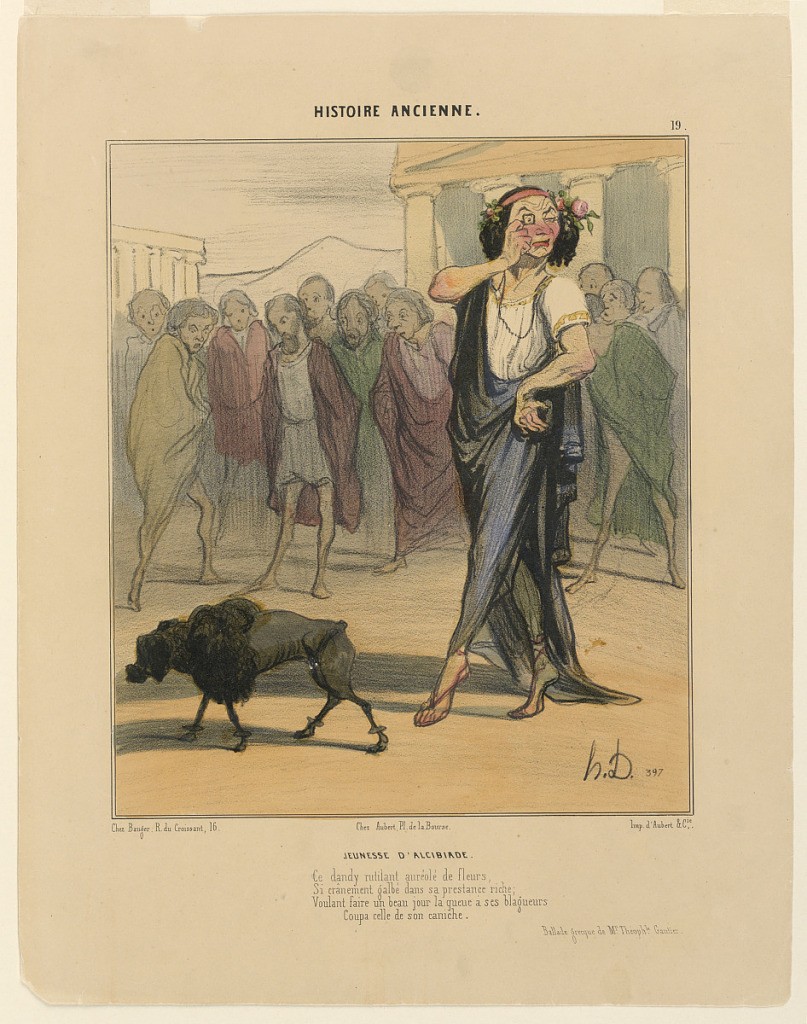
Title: Jeunesse d'Alcibiade, plate 19 from the HIstoire Ancienne
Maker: Honore Daumier, French, 1808 – 1879
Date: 1842
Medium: Hand colored lithograph on paper
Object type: Print
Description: Vertical rectangle. Street scene with Alcibiades, holding monocle to eye, strutting toward the left before a group of male bystanders. He is preceded by his dog.